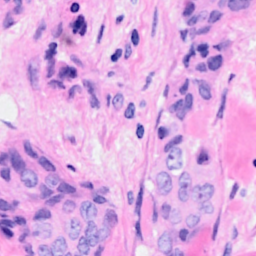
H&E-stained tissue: Breast